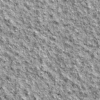
Label: not_dusty